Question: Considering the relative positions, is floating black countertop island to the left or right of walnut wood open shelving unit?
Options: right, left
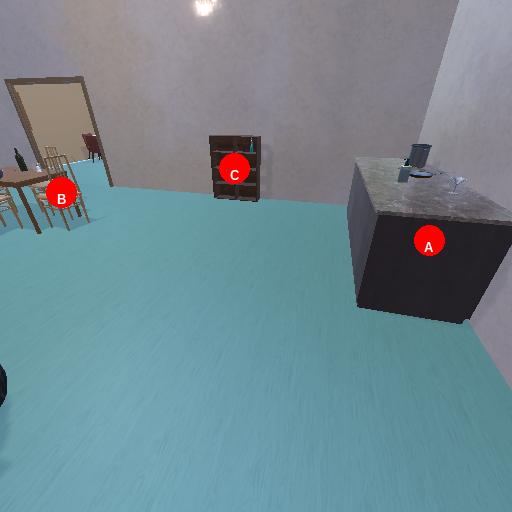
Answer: right